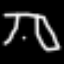
Label: pants